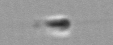
Label: flagellate_morphotype3